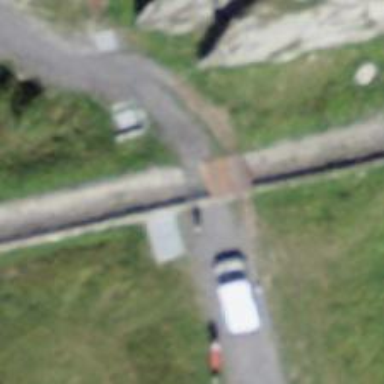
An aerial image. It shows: Footway road on metal grid bridge.